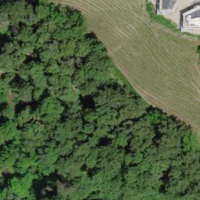
EUNIS habitat code: 41
Species observed at this site:
Fragaria vesca